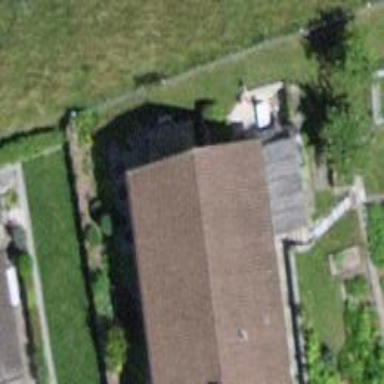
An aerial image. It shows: Simple house.